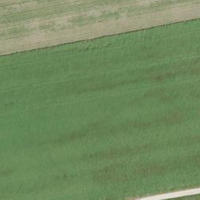
EUNIS habitat code: 52
Species observed at this site:
Anacamptis pyramidalis